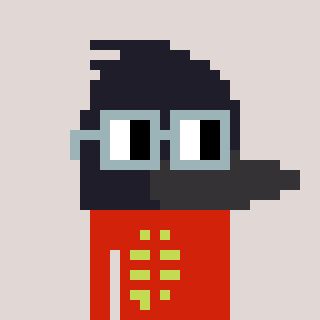
a pixel art character with square dark gray glasses, a raven-shaped head and a red-colored body on a warm background